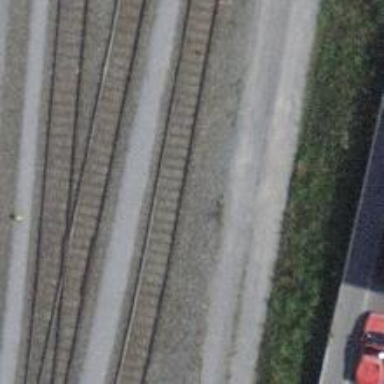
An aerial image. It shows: Abandoned railway.